Question: I want to use Ubuntu Terminal to execute .py file, but I have some problem.
'''
from ryu.base import app_manager
from ryu.controller import ofp_event
from ryu.controller.handler import MAIN_DISPATCHER, CONFIG_DISPATCHER
from ryu.controller.handler import set_ev_cls
from ryu.ofproto import ofproto_v1_3
from ryu.ofproto import ether
# packet
from ryu.lib.packet import packet, ethernet, arp
# topo
from ryu.topology import event, switches
from ryu.topology.api import get_switch, get_link
import networkx as nx
class shortest_path(app_manager.RyuApp):
OFP_VERSIONS = [ofproto_v1_3.OFP_VERSION]
def __init__(self, *args, **kwargs):
super(shortest_path, self).__init__(*args, **kwargs)
self.topology_api_app = self
self.net = nx.DiGraph()
self.switch_map = {}
self.arp_table = {'10.0.0.1':'00:00:00:00:00:01',
'10.0.0.2':'00:00:00:00:00:02',
'10.0.0.3':'00:00:00:00:00:03'}
@set_ev_cls(ofp_event.EventOFPSwitchFeatures, CONFIG_DISPATCHER)
def switch_features_handler(self, ev):
dp = ev.msg.datapath
ofp = dp.ofproto
ofp_parser =dp.ofproto_parser
self.switch_map.update({dp.id: dp})
match = ofp_parser.OFPMatch(eth_dst='ff:ff:ff:ff:ff:ff')
action = ofp_parser.OFPInstructionActions(ofp.OFPIT_APPLY_ACTIONS, [ofp_parser.OFPActionOutput(ofp.OFPP_CONTROLLER)])
inst=[action]
self.add_flow(dp=dp, match=match, inst=inst, table=0, priority=100)
@set_ev_cls(ofp_event.EventOFPPacketIn, MAIN_DISPATCHER)
def packet_in_handler(self, ev):
msg= ev.msg
dp = msg.datapath
ofp = dp.ofproto
ofp_parser = dp.ofproto_parser
port = msg.match['in_port']
## parses the packet
pkt = packet.Packet(data=msg.data)
# ethernet
pkt_ethernet = pkt.get_protocol(ethernet.ethernet)
if not pkt_ethernet:
return
# filters LLDP packet
if pkt_ethernet.ethertype == 35020:
return
# arp
pkt_arp = pkt.get_protocol(arp.arp)
if pkt_ethernet.ethertype == 2054:
print "arp"
self.handle_arp(dp, port, pkt_ethernet, pkt_arp)
return
# forwarded by shortest path
if not self.net.has_node(pkt_ethernet.src):
print "add %s in self.net" % pkt_ethernet.src
self.net.add_node(pkt_ethernet.src)
self.net.add_edge(pkt_ethernet.src, dp.id)
self.net.add_edge(dp.id, pkt_ethernet.src, {'port':port})
print self.net.node
if self.net.has_node(pkt_ethernet.dst):
print "%s in self.net" % pkt_ethernet.dst
path = nx.shortest_path(self.net, pkt_ethernet.src, pkt_ethernet.dst)
next_match = ofp_parser.OFPMatch(eth_dst=pkt_ethernet.dst)
back_match = ofp_parser.OFPMatch(eth_dst=pkt_ethernet.src)
print path
for on_path_switch in range(1, len(path)-1):
now_switch = path[on_path_switch]
next_switch = path[on_path_switch+1]
back_switch = path[on_path_switch-1]
next_port = self.net[now_switch][next_switch]['port']
back_port = self.net[now_switch][back_switch]['port']
action = ofp_parser.OFPInstructionActions(ofp.OFPIT_APPLY_ACTIONS, [ofp_parser.OFPActionOutput(next_port)])
inst = [action]
self.add_flow(dp=self.switch_map[now_switch], match=next_match, inst=inst, table=0)
action = ofp_parser.OFPInstructionActions(ofp.OFPIT_APPLY_ACTIONS, [ofp_parser.OFPActionOutput(back_port)])
inst = [action]
self.add_flow(dp=self.switch_map[now_switch], match=back_match, inst=inst, table=0)
print "now switch:%s" % now_switch
else:
return
@set_ev_cls(event.EventSwitchEnter)
def get_topology_data(self, ev):
switch_list = get_switch(self.topology_api_app, None)
switches =[switch.dp.id for switch in switch_list]
links_list = get_link(self.topology_api_app, None)
links=[(link.src.dpid,link.dst.dpid,{'port':link.src.port_no}) for link in links_list]
print links
self.net.add_nodes_from(switches)
self.net.add_edges_from(links)
def add_flow(self, dp, cookie=0, match=None, inst=[], table=0, priority=10):
ofp = dp.ofproto
ofp_parser = dp.ofproto_parser
buffer_id = ofp.OFP_NO_BUFFER
mod = ofp_parser.OFPFlowMod(
datapath=dp, cookie=cookie, table_id=table,
command=ofp.OFPFC_ADD, priority=priority, buffer_id=buffer_id,
out_port=ofp.OFPP_ANY, out_group=ofp.OFPG_ANY,
match=match, instructions=inst
)
dp.send_msg(mod)
def send_packet(self, dp, port, pkt):
ofproto = dp.ofproto
parser = dp.ofproto_parser
pkt.serialize()
data = pkt.data
action = [parser.OFPActionOutput(port=port)]
out = parser.OFPPacketOut(
datapath=dp, buffer_id = ofproto.OFP_NO_BUFFER,
in_port = ofproto.OFPP_CONTROLLER,
actions=action, data=data)
dp.send_msg(out)
def handle_arp(self, dp, port, pkt_ethernet, pkt_arp):
if pkt_arp.opcode != arp.ARP_REQUEST:
return
if self.arp_table.get(pkt_arp.dst_ip) == None:
return
get_mac = self.arp_table[pkt_arp.dst_ip]
pkt = packet.Packet()
pkt.add_protocol(
ethernet.ethernet(
ethertype=ether.ETH_TYPE_ARP,
dst = pkt_ethernet.src,
src = get_mac
)
)
pkt.add_protocol(
arp.arp(
opcode=arp.ARP_REPLY,
src_mac= get_mac,
src_ip = pkt_arp.dst_ip,
dst_mac= pkt_arp.src_mac,
dst_ip = pkt_arp.src_ip
)
)
self.send_packet(dp, port, pkt)
'''
source code: <URL>
When I execute this python file, it gets this problem
Traceback (most recent call last):
File "shortest_path_with_networkx.py", line 16, in
import networkx as nx
ImportError: No module named networkx

My pip version is 19.1.1 and Python version is 2.7
I must use Python 2.7~~~
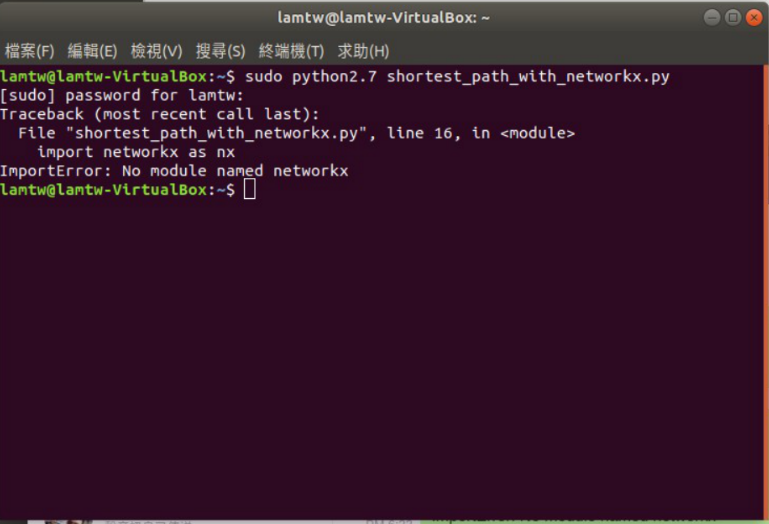
Answer: You should install:
'''
pip install networkx
'''